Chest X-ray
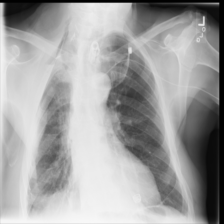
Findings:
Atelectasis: negative
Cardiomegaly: negative
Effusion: negative
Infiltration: negative
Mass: negative
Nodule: negative
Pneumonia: negative
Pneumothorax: negative
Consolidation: negative
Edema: negative
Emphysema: negative
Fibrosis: negative
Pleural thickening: negative
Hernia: negative